Field crop: maize
Growth stage: 2
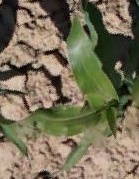
Species: maize